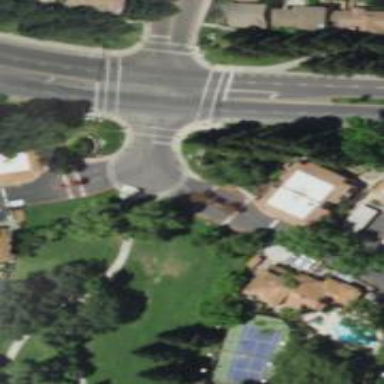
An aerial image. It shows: Road with stop sign.